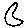
Label: moon